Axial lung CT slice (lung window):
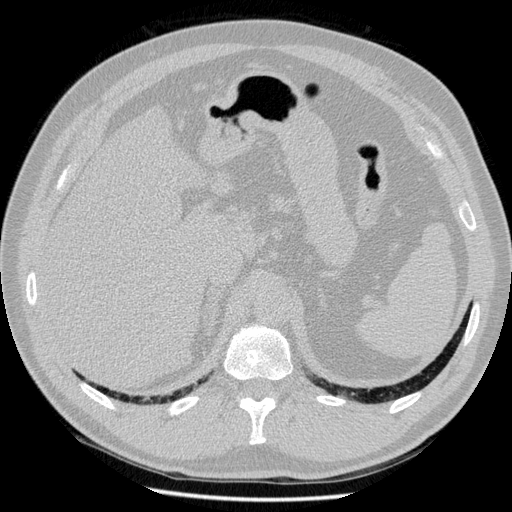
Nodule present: no